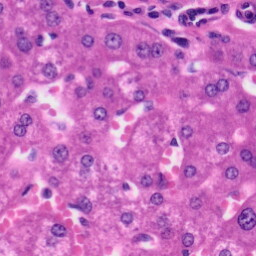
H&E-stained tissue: Liver